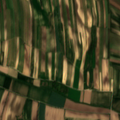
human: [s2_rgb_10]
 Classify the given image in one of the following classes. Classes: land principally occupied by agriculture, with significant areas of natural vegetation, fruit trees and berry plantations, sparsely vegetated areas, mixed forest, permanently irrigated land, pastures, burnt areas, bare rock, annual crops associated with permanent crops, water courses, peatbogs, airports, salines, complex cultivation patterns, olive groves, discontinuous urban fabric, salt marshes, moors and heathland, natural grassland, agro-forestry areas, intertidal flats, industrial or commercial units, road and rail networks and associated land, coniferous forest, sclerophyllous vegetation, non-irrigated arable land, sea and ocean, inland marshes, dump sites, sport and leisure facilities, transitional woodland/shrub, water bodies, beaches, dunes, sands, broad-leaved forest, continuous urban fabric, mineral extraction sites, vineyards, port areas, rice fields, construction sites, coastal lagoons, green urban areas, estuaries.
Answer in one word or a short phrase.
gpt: non-irrigated arable land, vineyards, complex cultivation patterns, land principally occupied by agriculture, with significant areas of natural vegetation